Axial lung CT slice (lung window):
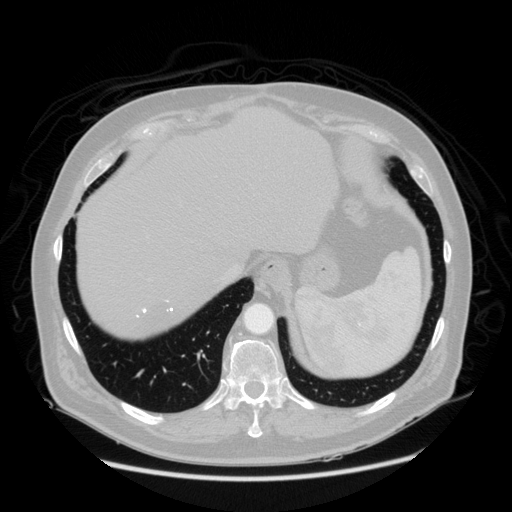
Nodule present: no